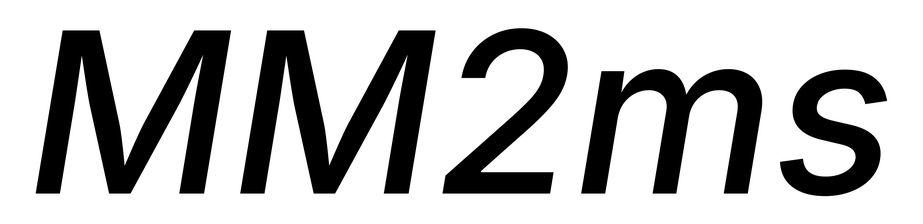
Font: Inter-Italic_Medium_Italic